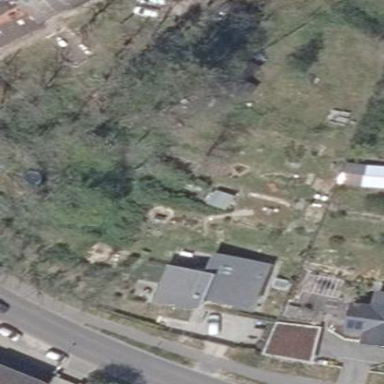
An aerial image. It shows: Garden that is leisure land.